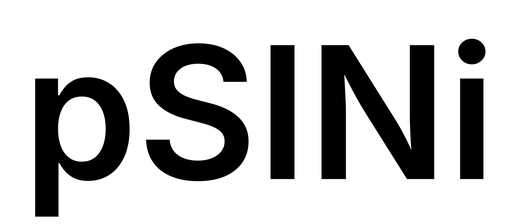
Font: Inter_SemiBold